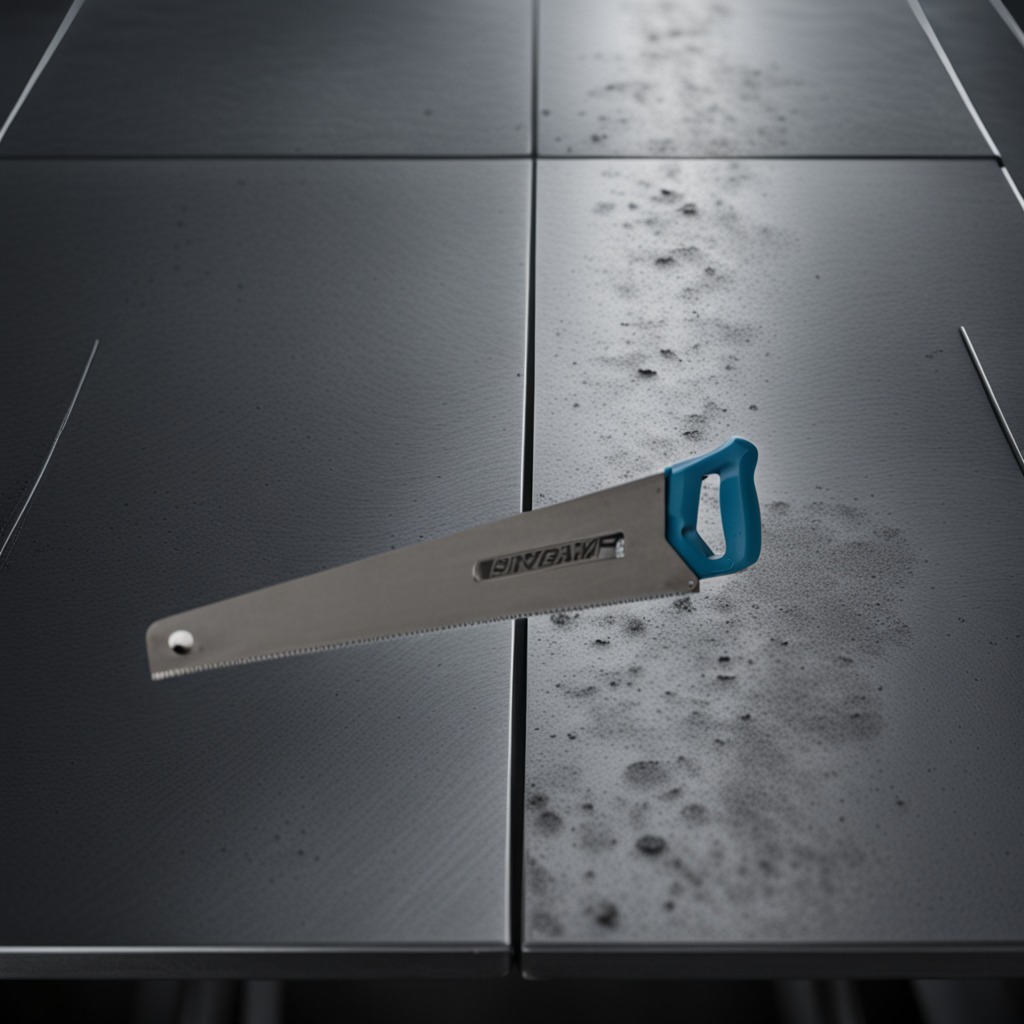
A metal saw is lying on a cold steel table in a mining workshop.